Question:
The above image is a example of detecting a maze, in which I found a problem there is a big difference between using GaussianBlur, threshold together and using threadhold only.
For example,
'''
cvtColor(img,img,CV_RGB2GRAY);
threshold(img,img,10,255,CV_THRESH_BINARY);
'''
it works as the original image.
But if apply gaussianblur before threshold with threshold parameter setting to 10, the whole resulted image is white.
'''
cvtColor(img,img,CV_RGB2GRAY);
GaussianBlur(img,img,Size(3,3),0);
threshold(img,img,10,255,CV_THRESH_BINARY);
'''
It only works until I increase the threshold parameter to 100,
'''
GaussianBlur(img,img,Size(3,3),0);
threshold(img,img,100,255,CV_THRESH_BINARY);
'''
Why there is a huge difference only because of the GaussianBlur, can you help me explain it?
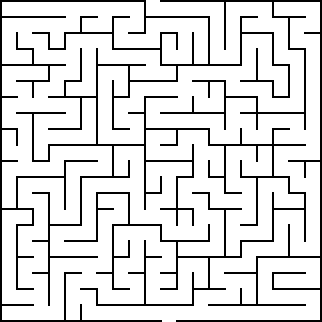
Answer: I'm going to start off with some common hints first; as they would have fixed your problem right away.
- -
That being said; what is happening is completely expected behaviour. Blurring (eg; the gaussian filter) the image decreases the values of the pixels in some parts and increases them in others. Because you are using binary threshold, the values will become either black or white.
See the links below, they exactly explain what each of the functions that you are using do and how to use them:
- <URL>